Question: Appologies in advance if this question has been asked allready, but I couldnt find anything related.
I have two select boxes on a page where users can select two different teams and display their statistics / records against each other, however some of the teams have not played against each other at home or away, which result in PHP giving me an error.
Here is an example of what I am trying to say in the image below

If a selection like this happens
Thank you in advance
Please note I also dont want to turn PHP error reporting off.
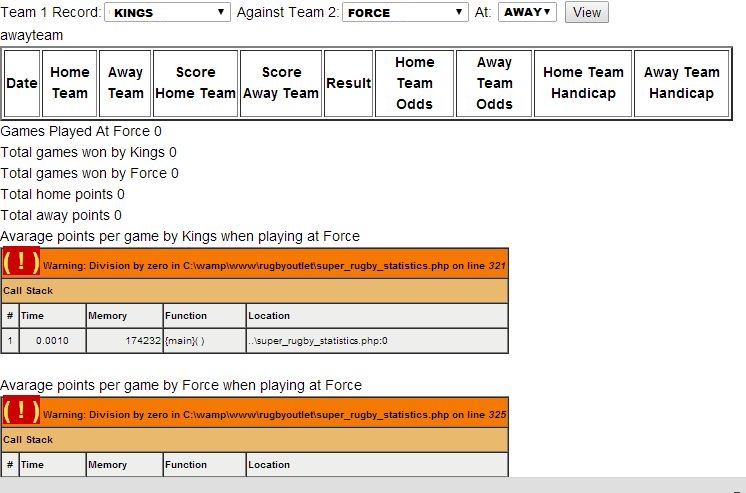
Answer: You could either make sure that divisions by zero are simply not possible (by doing some variable checks), or you could register a custom error handler to at least present the user with a pretty error message, see:
<URL>